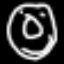
Label: donut